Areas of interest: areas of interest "Industrial Park"
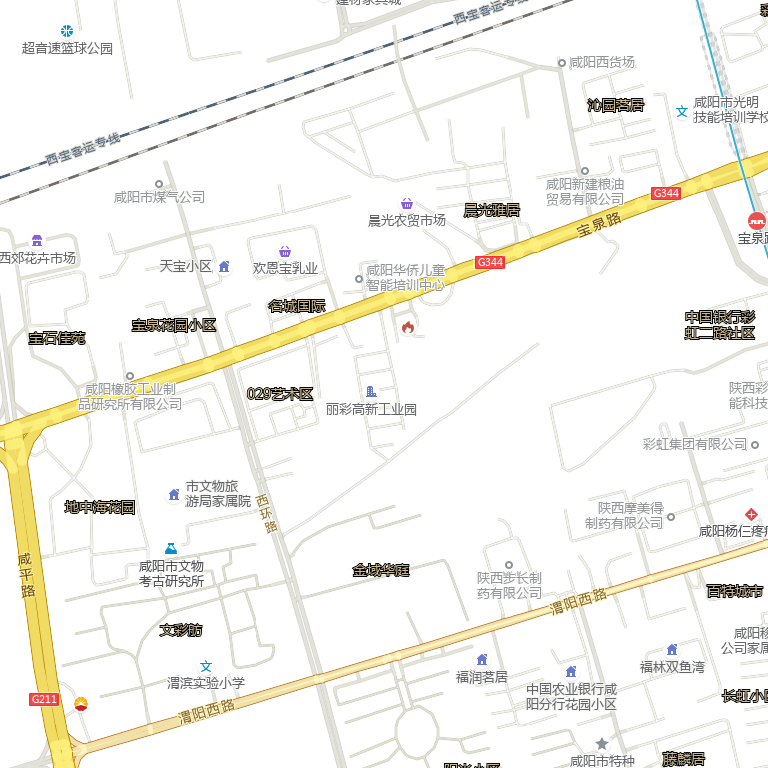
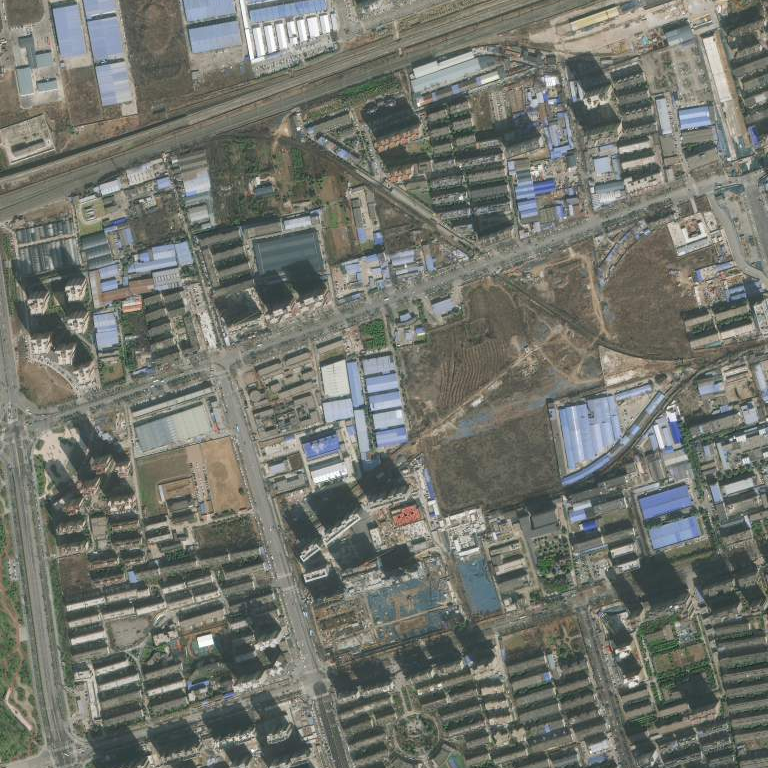